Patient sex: F
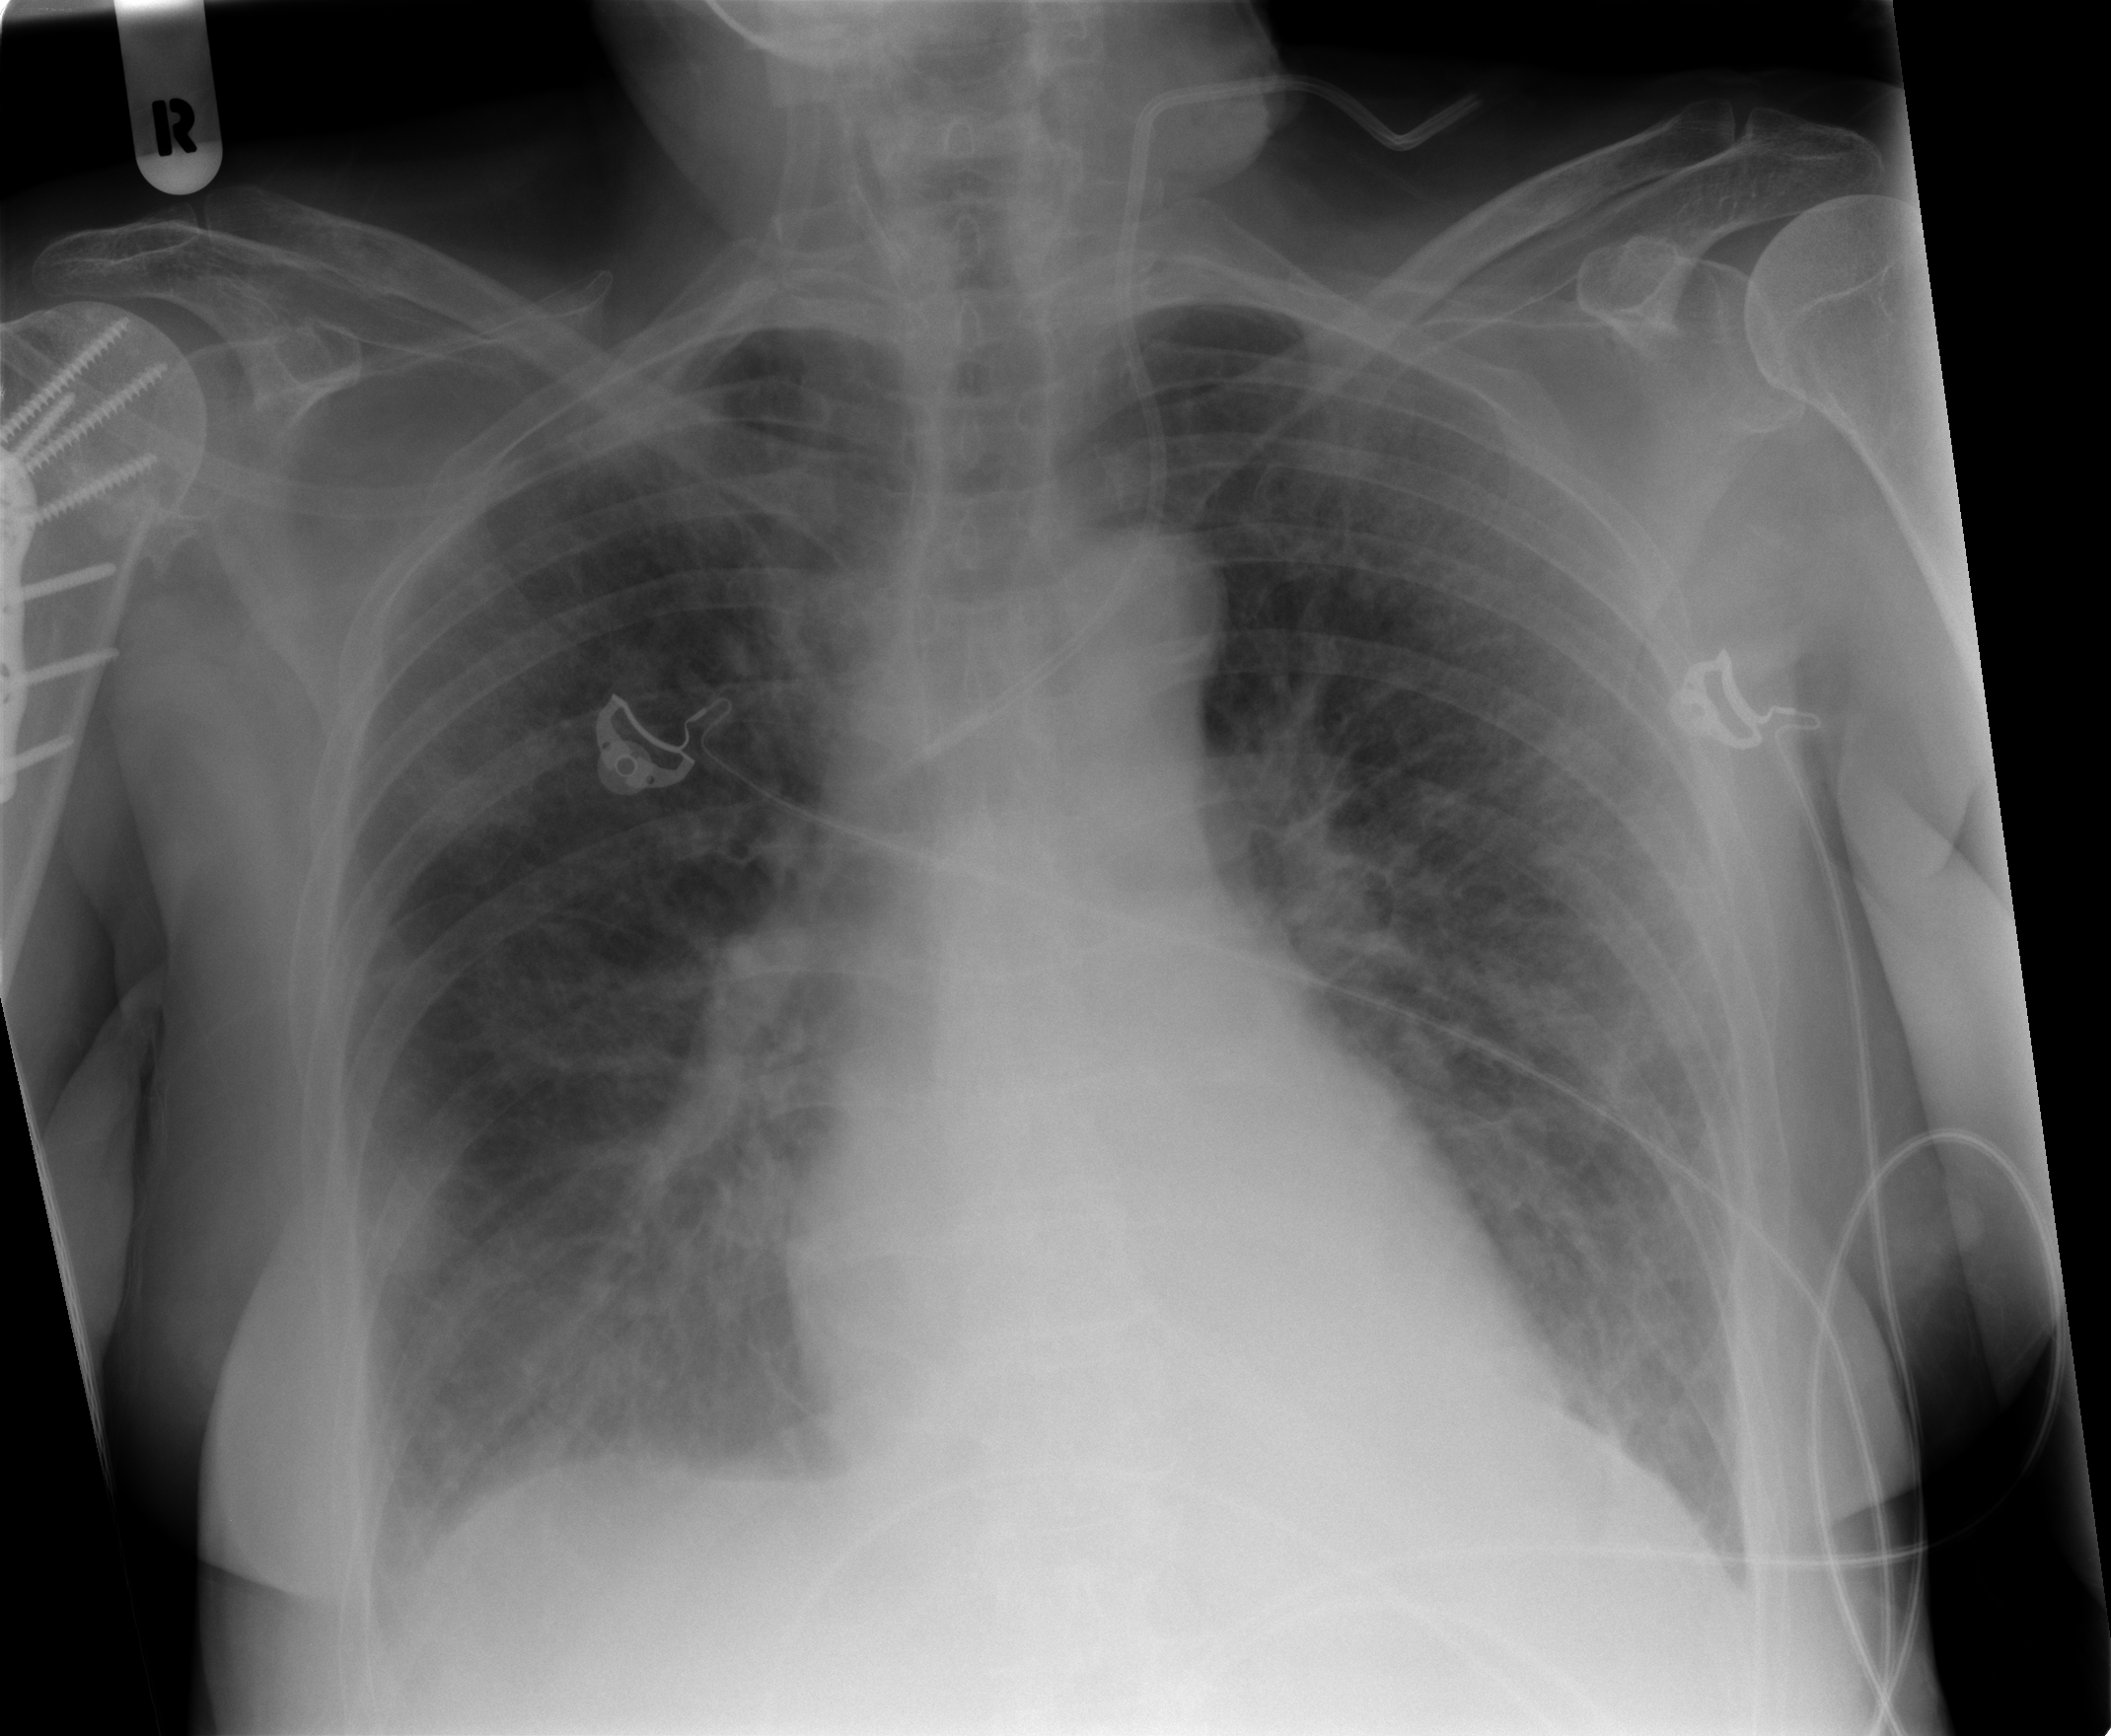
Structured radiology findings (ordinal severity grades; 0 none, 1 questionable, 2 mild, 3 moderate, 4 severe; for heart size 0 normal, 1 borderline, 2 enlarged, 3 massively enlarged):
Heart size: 0
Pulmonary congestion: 3
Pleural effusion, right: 1
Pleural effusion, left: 0
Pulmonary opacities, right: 2
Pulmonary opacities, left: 1
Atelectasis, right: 2
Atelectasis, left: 2